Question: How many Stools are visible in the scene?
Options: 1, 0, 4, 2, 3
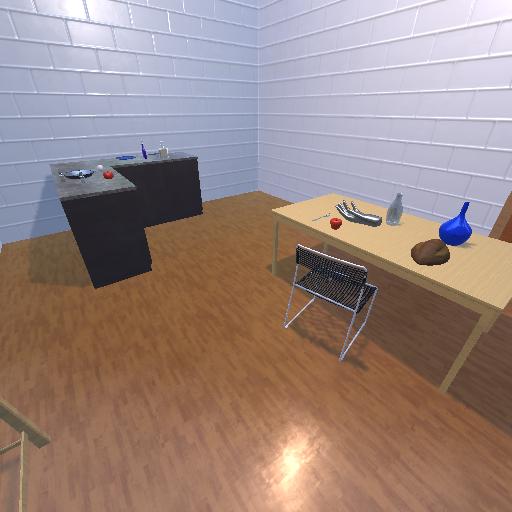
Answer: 1